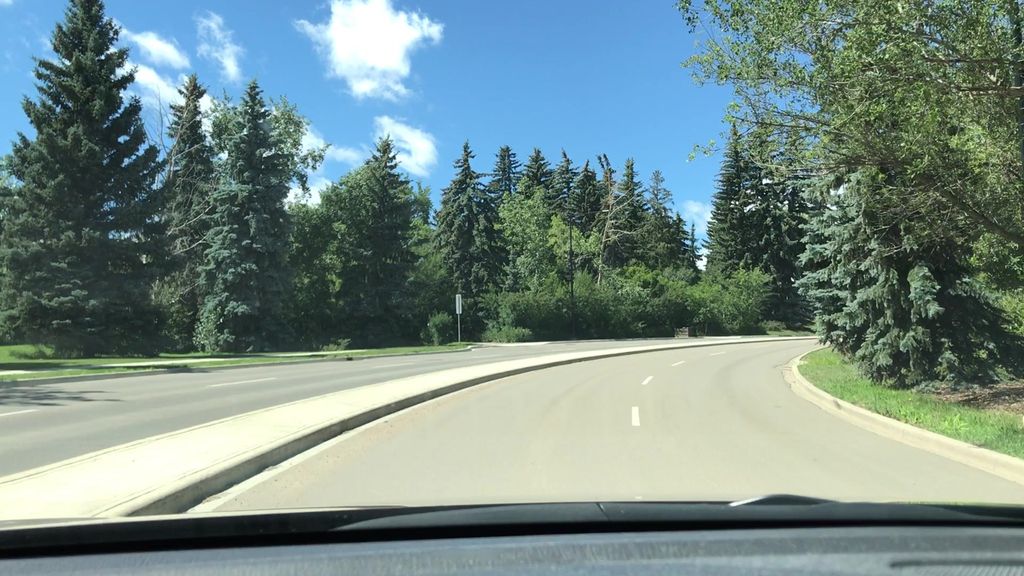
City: edmonton